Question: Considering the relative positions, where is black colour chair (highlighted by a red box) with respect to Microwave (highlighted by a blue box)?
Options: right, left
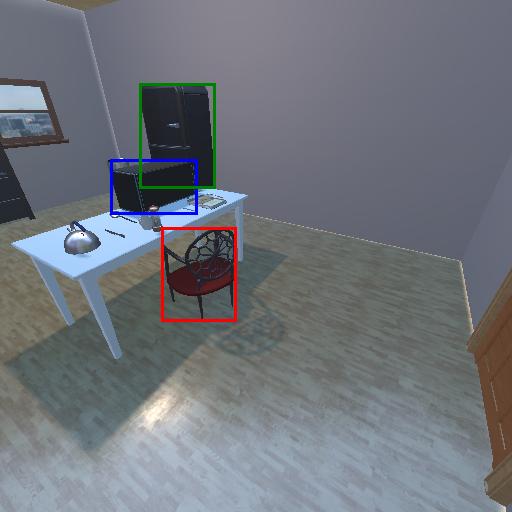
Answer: right